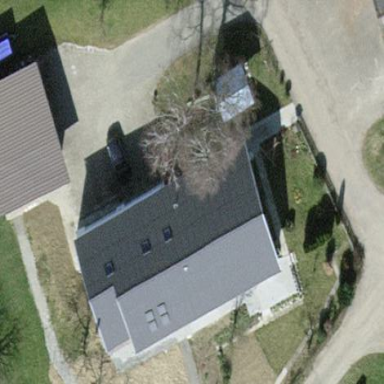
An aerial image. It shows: Farm building.